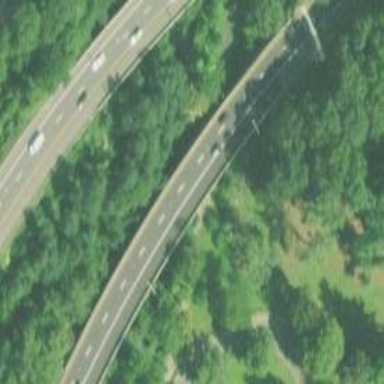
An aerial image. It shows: Motorway bridge.